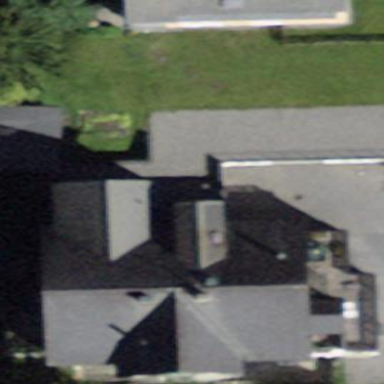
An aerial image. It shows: Building with tiled roof.